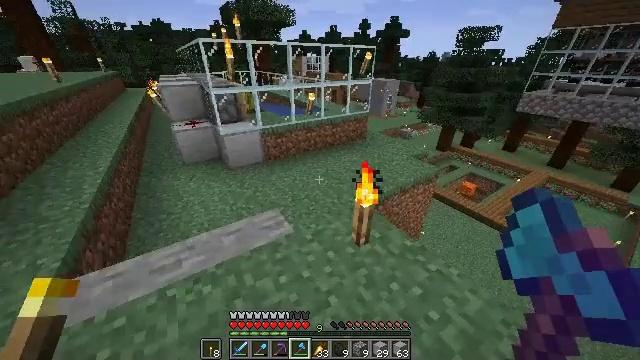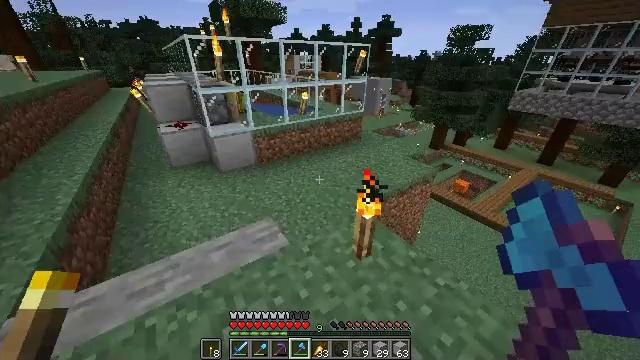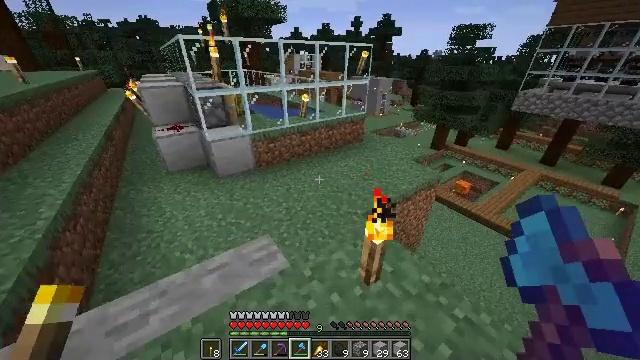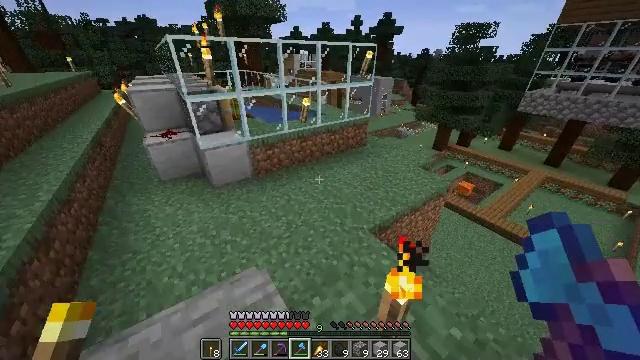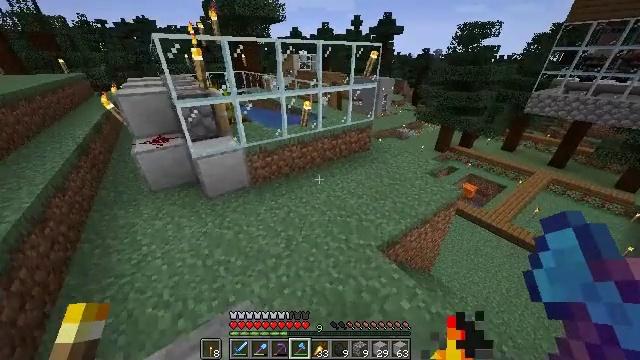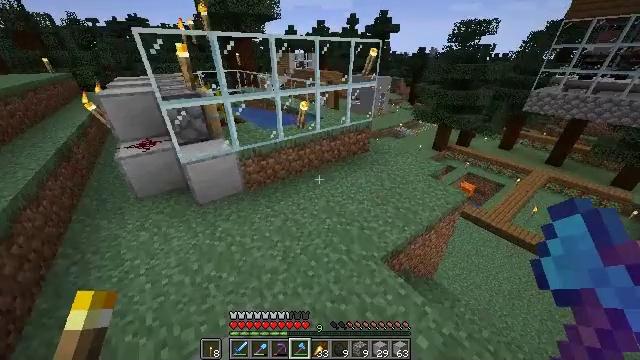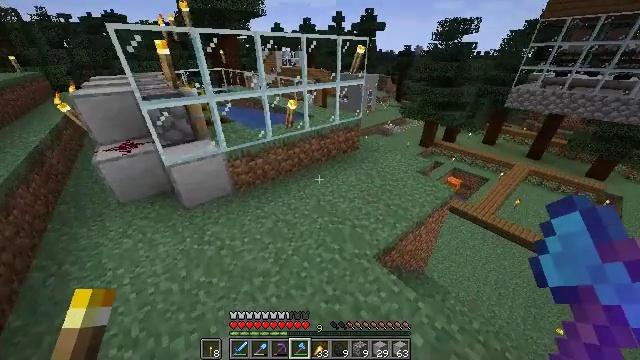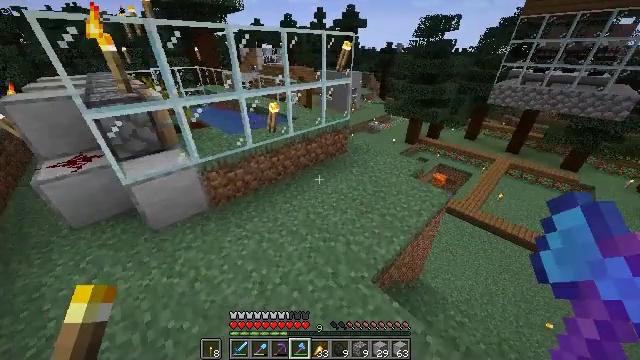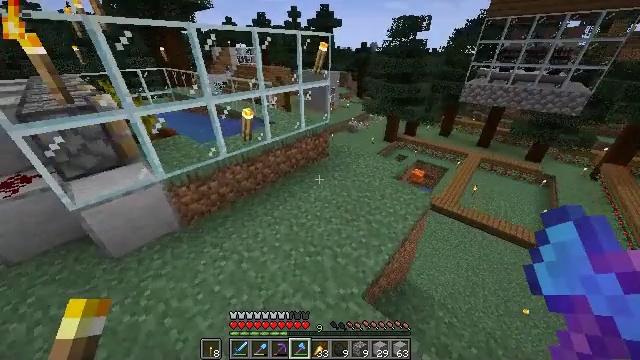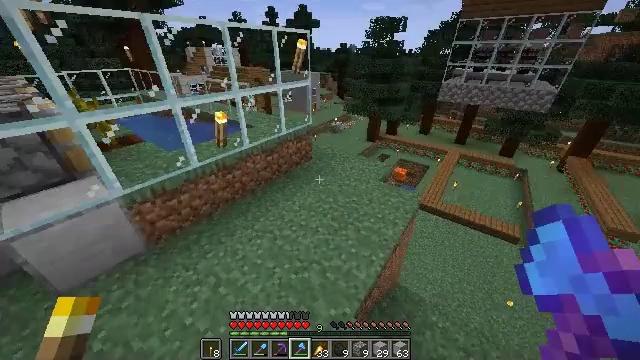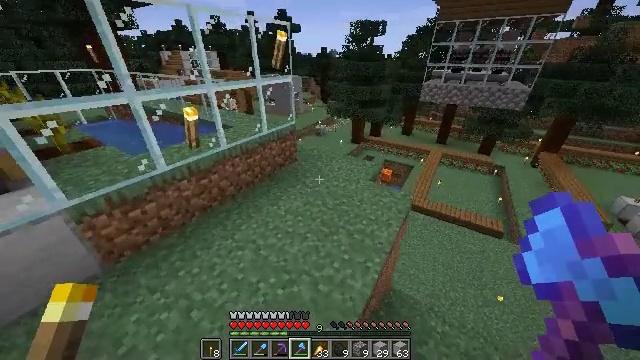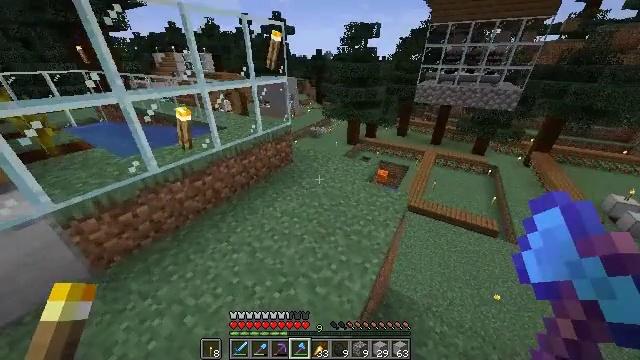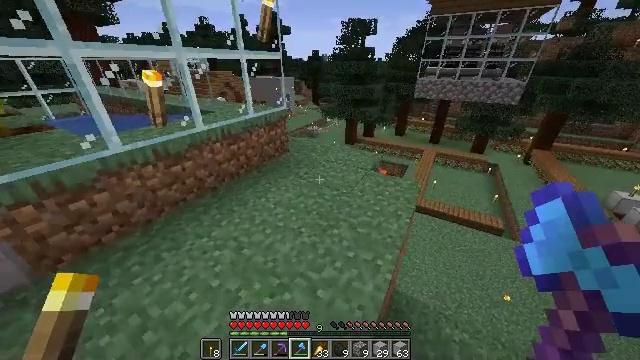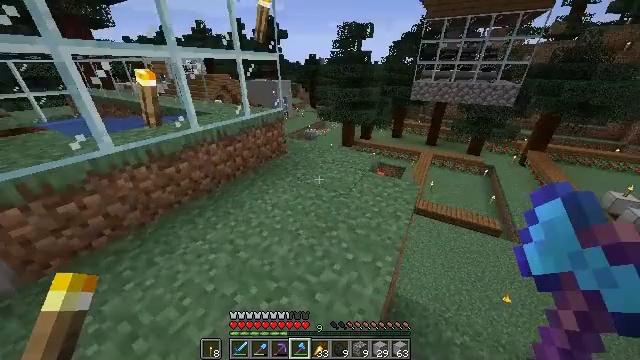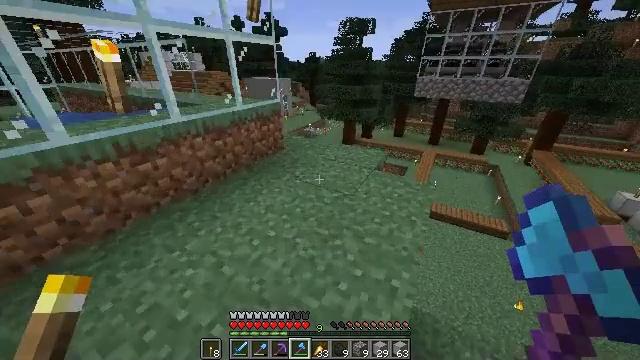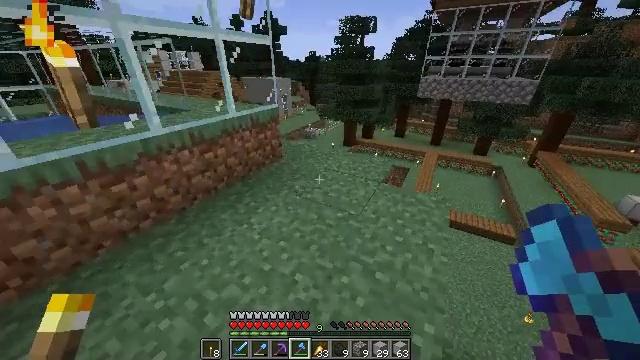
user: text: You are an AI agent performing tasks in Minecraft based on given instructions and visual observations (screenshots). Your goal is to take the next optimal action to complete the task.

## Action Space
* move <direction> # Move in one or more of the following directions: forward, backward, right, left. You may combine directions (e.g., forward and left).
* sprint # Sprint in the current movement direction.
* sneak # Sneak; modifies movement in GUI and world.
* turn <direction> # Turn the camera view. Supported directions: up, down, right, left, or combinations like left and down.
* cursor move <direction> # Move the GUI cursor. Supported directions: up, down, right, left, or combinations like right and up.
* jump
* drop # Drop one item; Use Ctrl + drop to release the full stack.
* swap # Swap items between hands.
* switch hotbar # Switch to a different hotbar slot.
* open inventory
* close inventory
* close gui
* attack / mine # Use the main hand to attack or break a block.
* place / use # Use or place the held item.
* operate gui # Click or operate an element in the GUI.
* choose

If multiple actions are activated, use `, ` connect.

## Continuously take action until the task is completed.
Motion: motion action
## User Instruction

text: Attack the large fern to gather it.
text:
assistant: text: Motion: move forward, sprint, turn right, jump
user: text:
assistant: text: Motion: move forward, sprint, jump
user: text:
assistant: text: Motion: move forward, sprint, jump
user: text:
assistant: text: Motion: move forward, sprint, jump
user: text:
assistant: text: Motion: move forward, sprint, jump
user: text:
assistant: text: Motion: move forward, turn right
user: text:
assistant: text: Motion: move forward, turn right
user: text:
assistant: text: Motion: move forward, turn right
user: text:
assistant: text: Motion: move forward, turn right
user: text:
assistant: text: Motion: move forward, turn right
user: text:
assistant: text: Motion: move forward, turn right
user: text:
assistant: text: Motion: move forward
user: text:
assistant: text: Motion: move forward
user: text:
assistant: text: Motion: move forward
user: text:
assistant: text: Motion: move forward
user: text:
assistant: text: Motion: move forward
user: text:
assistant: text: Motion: move forward
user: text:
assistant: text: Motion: move forward, turn up
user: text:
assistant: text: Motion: move forward, turn left
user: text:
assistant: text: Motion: move forward, turn left and up
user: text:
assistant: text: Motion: move forward, turn left
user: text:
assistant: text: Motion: move forward and move right, turn left and up
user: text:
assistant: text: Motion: move forward and move right, turn left
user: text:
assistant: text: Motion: move forward and move right, turn left
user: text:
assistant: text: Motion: move forward and move right, turn left
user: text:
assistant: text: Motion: move forward and move right, sprint, turn left
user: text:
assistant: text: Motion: move forward and move right, sprint, turn left
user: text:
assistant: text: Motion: move forward and move right, sprint, turn left
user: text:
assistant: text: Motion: move forward, sprint, turn left
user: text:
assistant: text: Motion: move forward, sprint, turn left